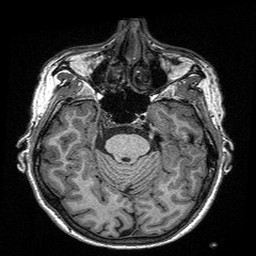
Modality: T1w
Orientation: coronal
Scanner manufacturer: siemens
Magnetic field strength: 3 T